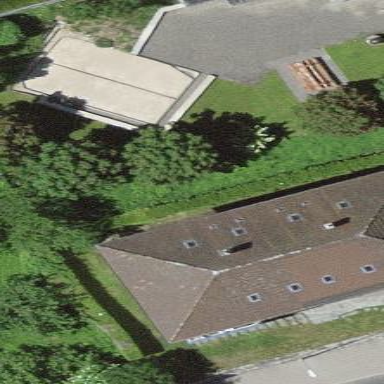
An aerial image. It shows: Residential building.